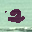
Label: 2